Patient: sex M, age 67
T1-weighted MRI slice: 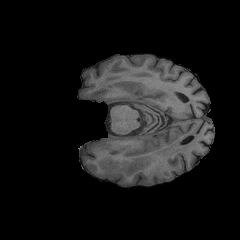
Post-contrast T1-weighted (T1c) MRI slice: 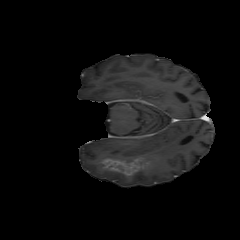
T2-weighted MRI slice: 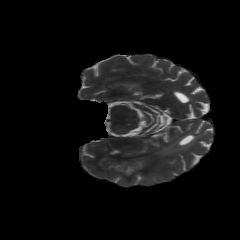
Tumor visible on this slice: yes
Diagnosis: Glioblastoma, IDH-wildtype
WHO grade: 4